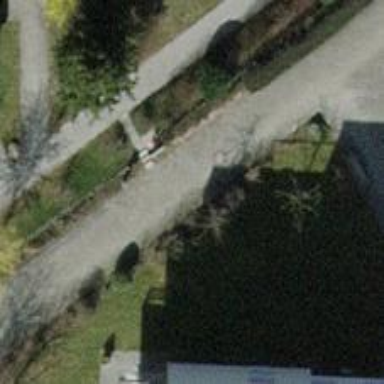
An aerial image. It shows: Footway made of paving stones.